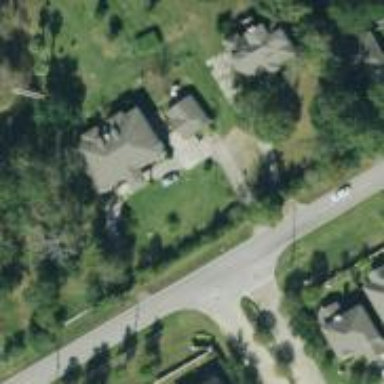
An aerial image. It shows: Driveway that serves as building passage under tunnel.